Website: bh-photo
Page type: customer-info-address
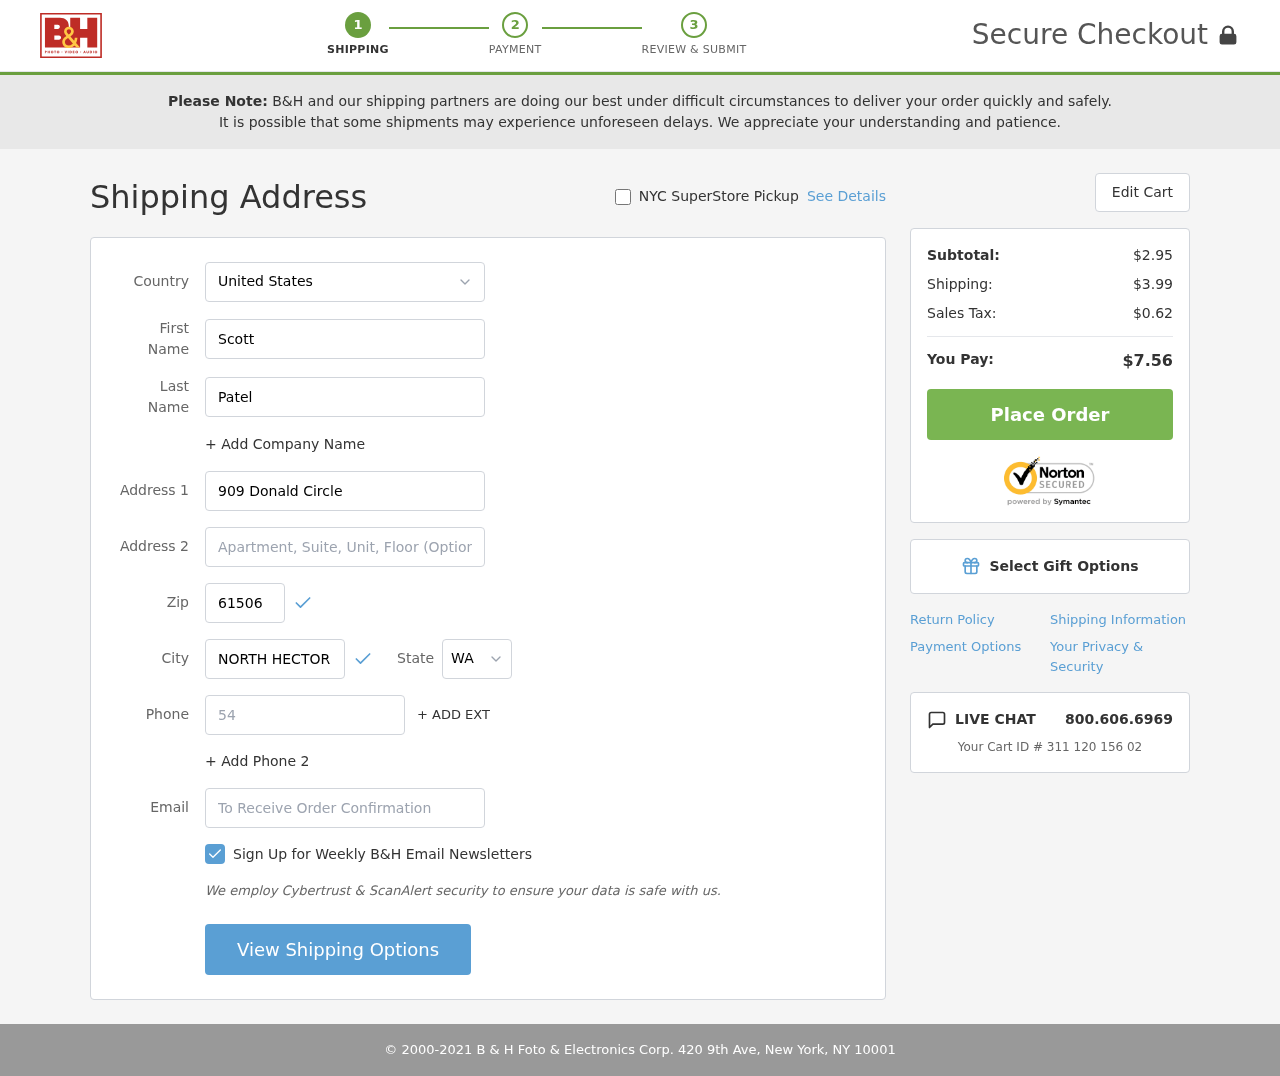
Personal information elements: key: PII_CITY
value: North Hector
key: PII_COUNTRY
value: United States
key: PII_EMAIL
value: scottpatel@gmail.com
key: PII_FIRSTNAME
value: Scott
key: PII_LASTNAME
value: Patel
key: PII_PHONE
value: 5476016350
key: PII_POSTCODE
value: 61506
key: PII_STATE_ABBR
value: WA
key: PII_STREET
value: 909 Donald Circle
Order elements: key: ORDER_SUBTOTAL
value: $2.95
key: ORDER_SHIPPING_COST
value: $3.99
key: ORDER_TAX
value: $0.62
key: ORDER_TOTAL
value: $7.56
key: ORDER_ID
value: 311 120 156 02